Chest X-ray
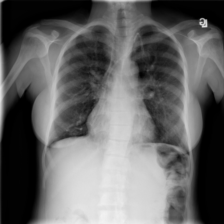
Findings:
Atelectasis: negative
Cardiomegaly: negative
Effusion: negative
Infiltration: positive
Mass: negative
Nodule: negative
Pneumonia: negative
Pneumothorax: negative
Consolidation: negative
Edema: negative
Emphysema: negative
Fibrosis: negative
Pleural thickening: negative
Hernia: negative